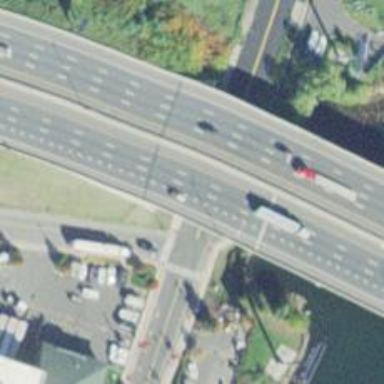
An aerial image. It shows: Motorway bridge with asphalt surface.